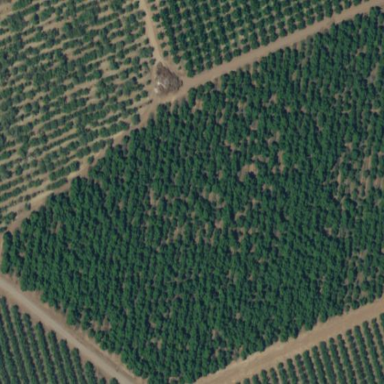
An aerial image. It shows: Orchard.